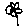
Label: flower